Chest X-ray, PA view. Patient: 49 years old, sex M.
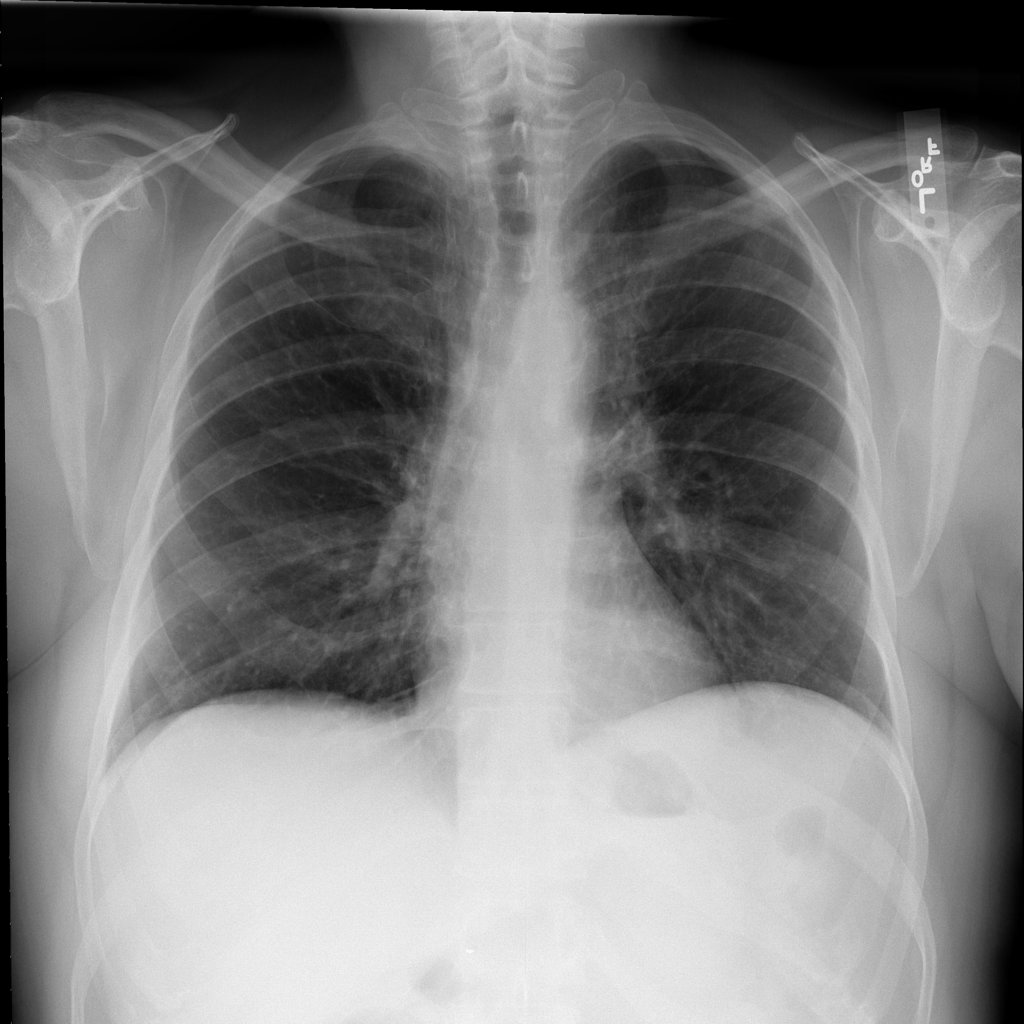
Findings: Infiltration